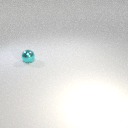
small cyan metal sphere